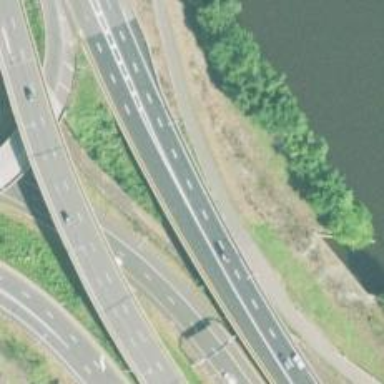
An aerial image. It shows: Bridge over motorway.